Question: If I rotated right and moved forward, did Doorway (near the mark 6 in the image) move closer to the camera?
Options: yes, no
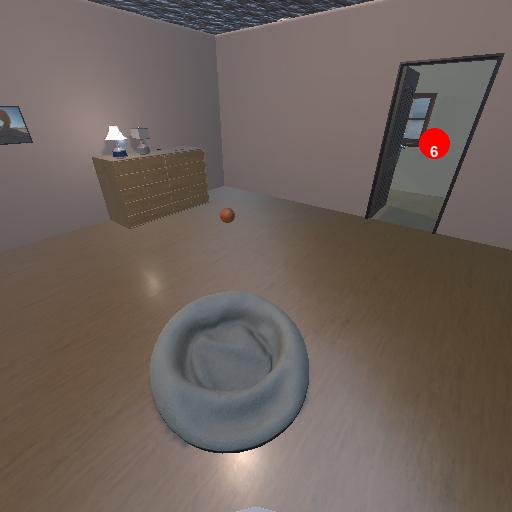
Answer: yes